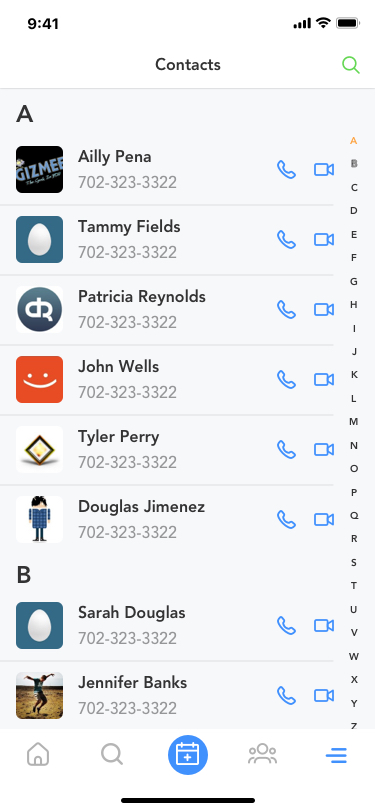
Text in this UI design:
A
B
A
B
C
D
E
F
G
H
I
J
K
L
M
N
O
P
Q
R
S
T
U
V
W
X
Y
Z
Ailly Pena
702-323-3322
Tammy Fields
702-323-3322
Patricia Reynolds
702-323-3322
John Wells
702-323-3322
Tyler Perry
702-323-3322
Douglas Jimenez
702-323-3322
Sarah Douglas
702-323-3322
Jennifer Banks
702-323-3322
Edward Bell
702-323-3322